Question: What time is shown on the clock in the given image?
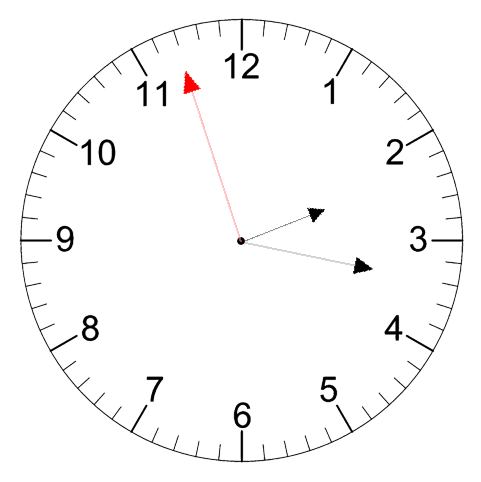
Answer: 02:16:57